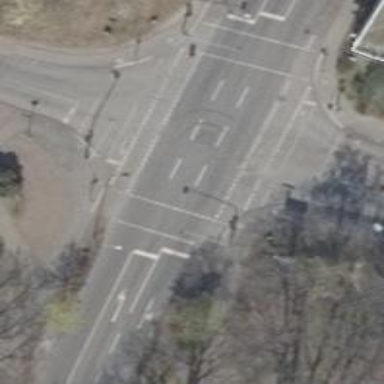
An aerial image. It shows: Traffic signal crossing.